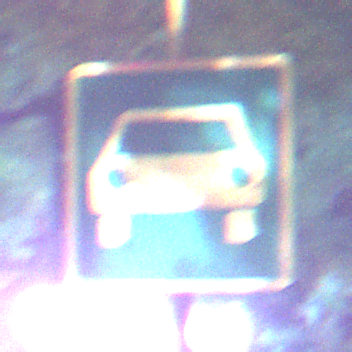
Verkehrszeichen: Kraftfahrstrasse
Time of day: Night
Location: Outdoor (Suburban)
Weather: PartlyCloudy
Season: NotSpecified
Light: Artificial